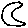
Label: moon